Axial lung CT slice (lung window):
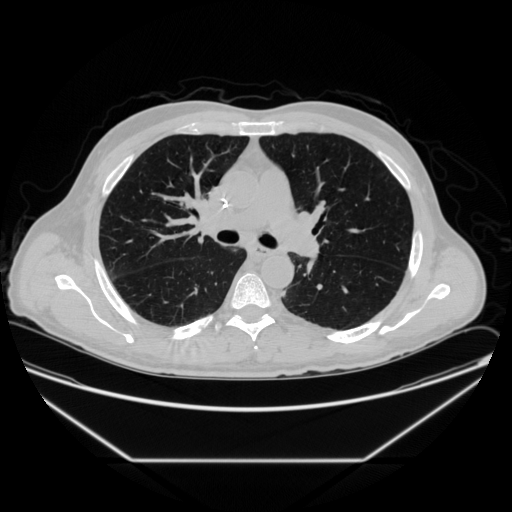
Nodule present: yes
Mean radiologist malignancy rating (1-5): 2.667